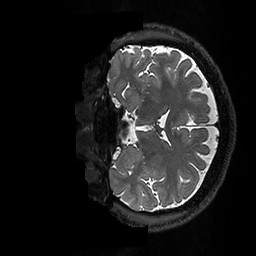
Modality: T2w
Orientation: coronal
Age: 38
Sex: male
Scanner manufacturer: ge
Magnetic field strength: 3 T
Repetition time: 3.202 s
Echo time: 0.06663 s